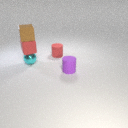
small red rubber cube above small cyan metal sphere